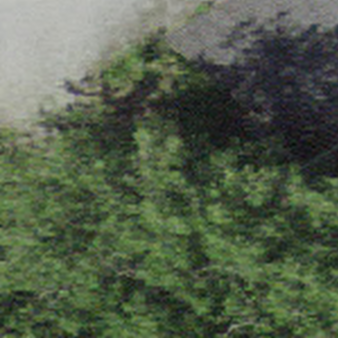
Label: other